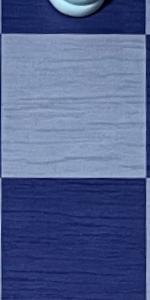
Label: Empty